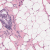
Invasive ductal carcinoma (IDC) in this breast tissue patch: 1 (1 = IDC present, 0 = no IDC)